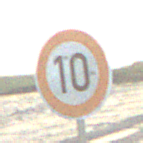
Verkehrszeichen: Geschwindigkeit10
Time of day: SunriseSunset
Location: Outdoor (Beach)
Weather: Clear
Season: NotSpecified
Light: Natural